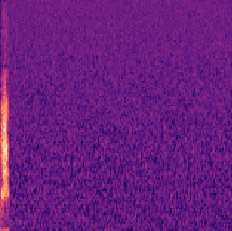
Sound class: Dog